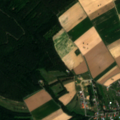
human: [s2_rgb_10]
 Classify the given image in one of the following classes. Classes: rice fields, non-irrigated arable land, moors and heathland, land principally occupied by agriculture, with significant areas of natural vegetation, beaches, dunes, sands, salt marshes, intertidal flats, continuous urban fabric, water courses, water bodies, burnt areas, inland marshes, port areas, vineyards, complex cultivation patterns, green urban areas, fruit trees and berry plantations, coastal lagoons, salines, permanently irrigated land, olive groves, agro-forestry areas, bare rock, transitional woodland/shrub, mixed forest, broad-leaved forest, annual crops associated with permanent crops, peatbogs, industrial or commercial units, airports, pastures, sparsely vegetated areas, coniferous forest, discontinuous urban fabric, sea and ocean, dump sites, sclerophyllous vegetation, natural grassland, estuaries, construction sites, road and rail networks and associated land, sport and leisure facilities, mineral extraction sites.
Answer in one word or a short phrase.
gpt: discontinuous urban fabric, non-irrigated arable land, complex cultivation patterns, mixed forest